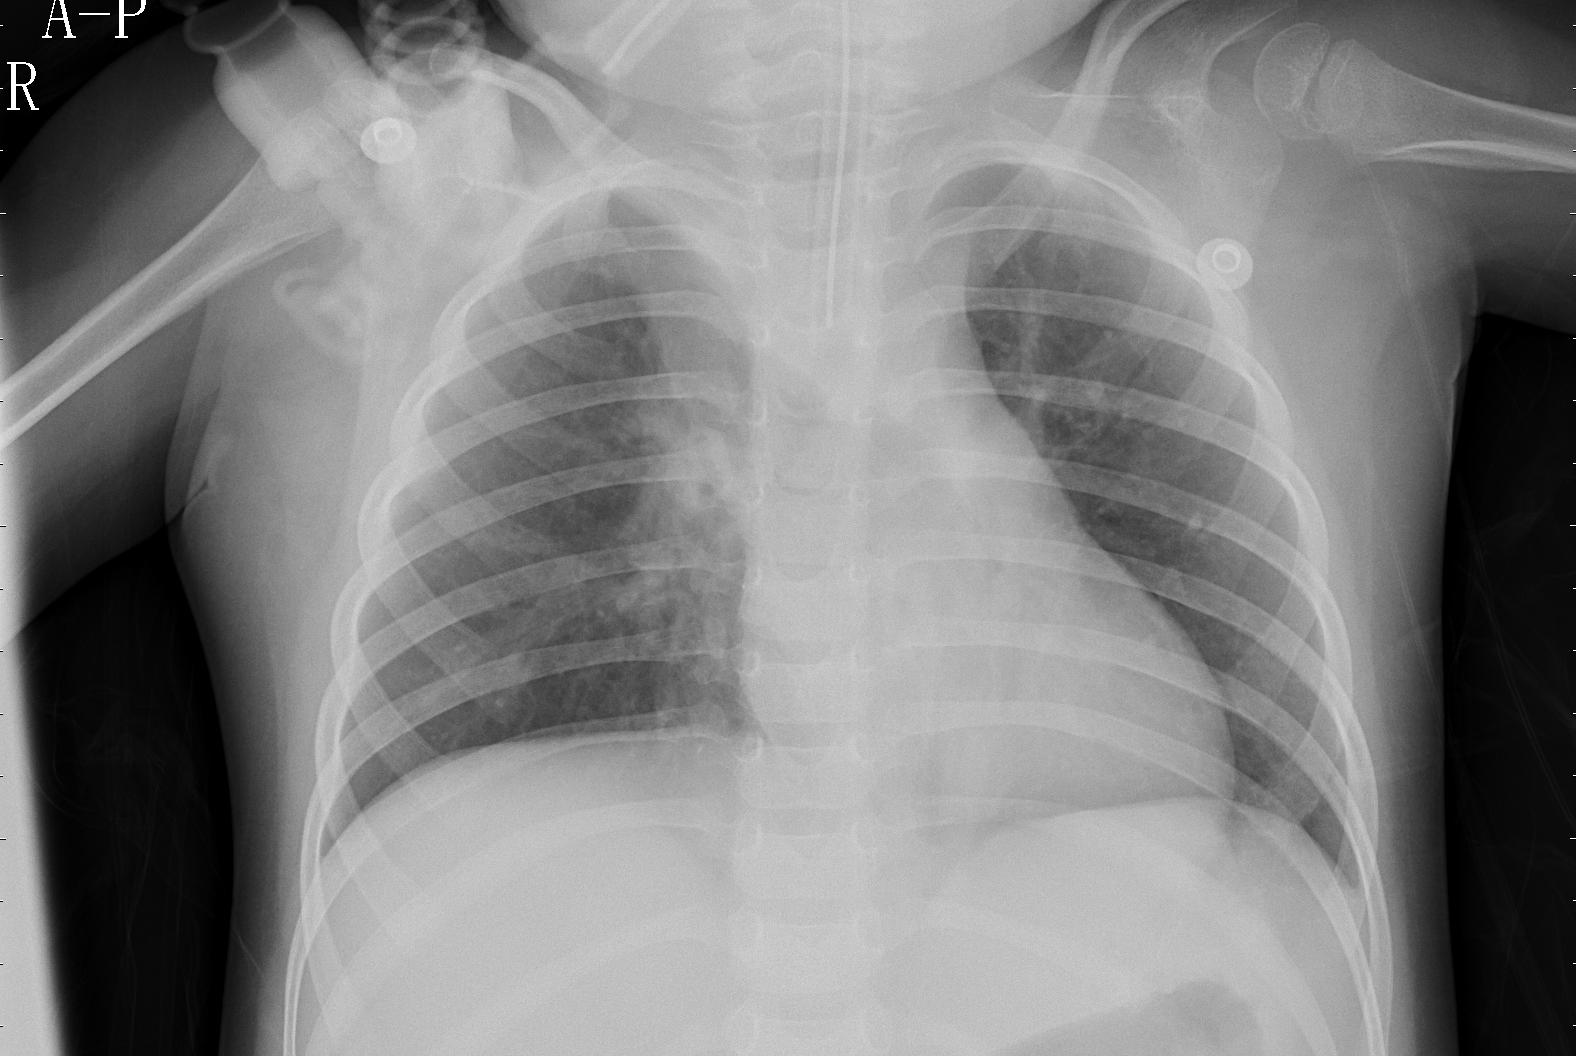
Diagnosis: PNEUMONIA